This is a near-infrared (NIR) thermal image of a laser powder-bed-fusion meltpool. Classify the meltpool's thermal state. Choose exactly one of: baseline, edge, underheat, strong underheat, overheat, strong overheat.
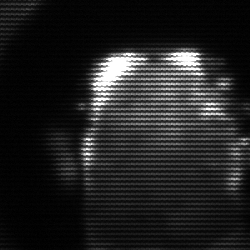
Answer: baseline